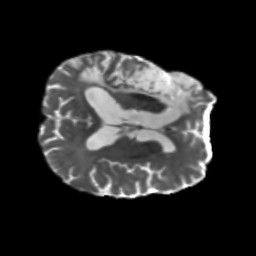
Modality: T2w
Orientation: axial
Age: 71
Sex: male
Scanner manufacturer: siemens
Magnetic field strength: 3 T
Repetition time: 5.25 s
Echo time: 0.08 s